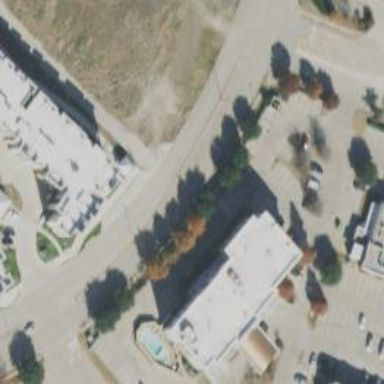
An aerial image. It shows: Tertiary road with separate sidewalks.